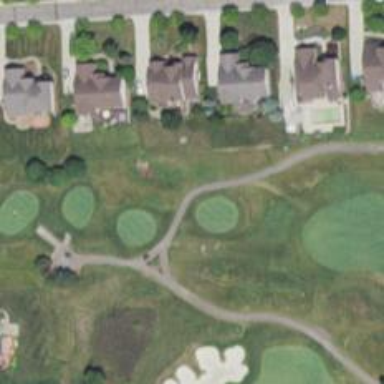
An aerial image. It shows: Golf cartpath that is also road path.